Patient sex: M
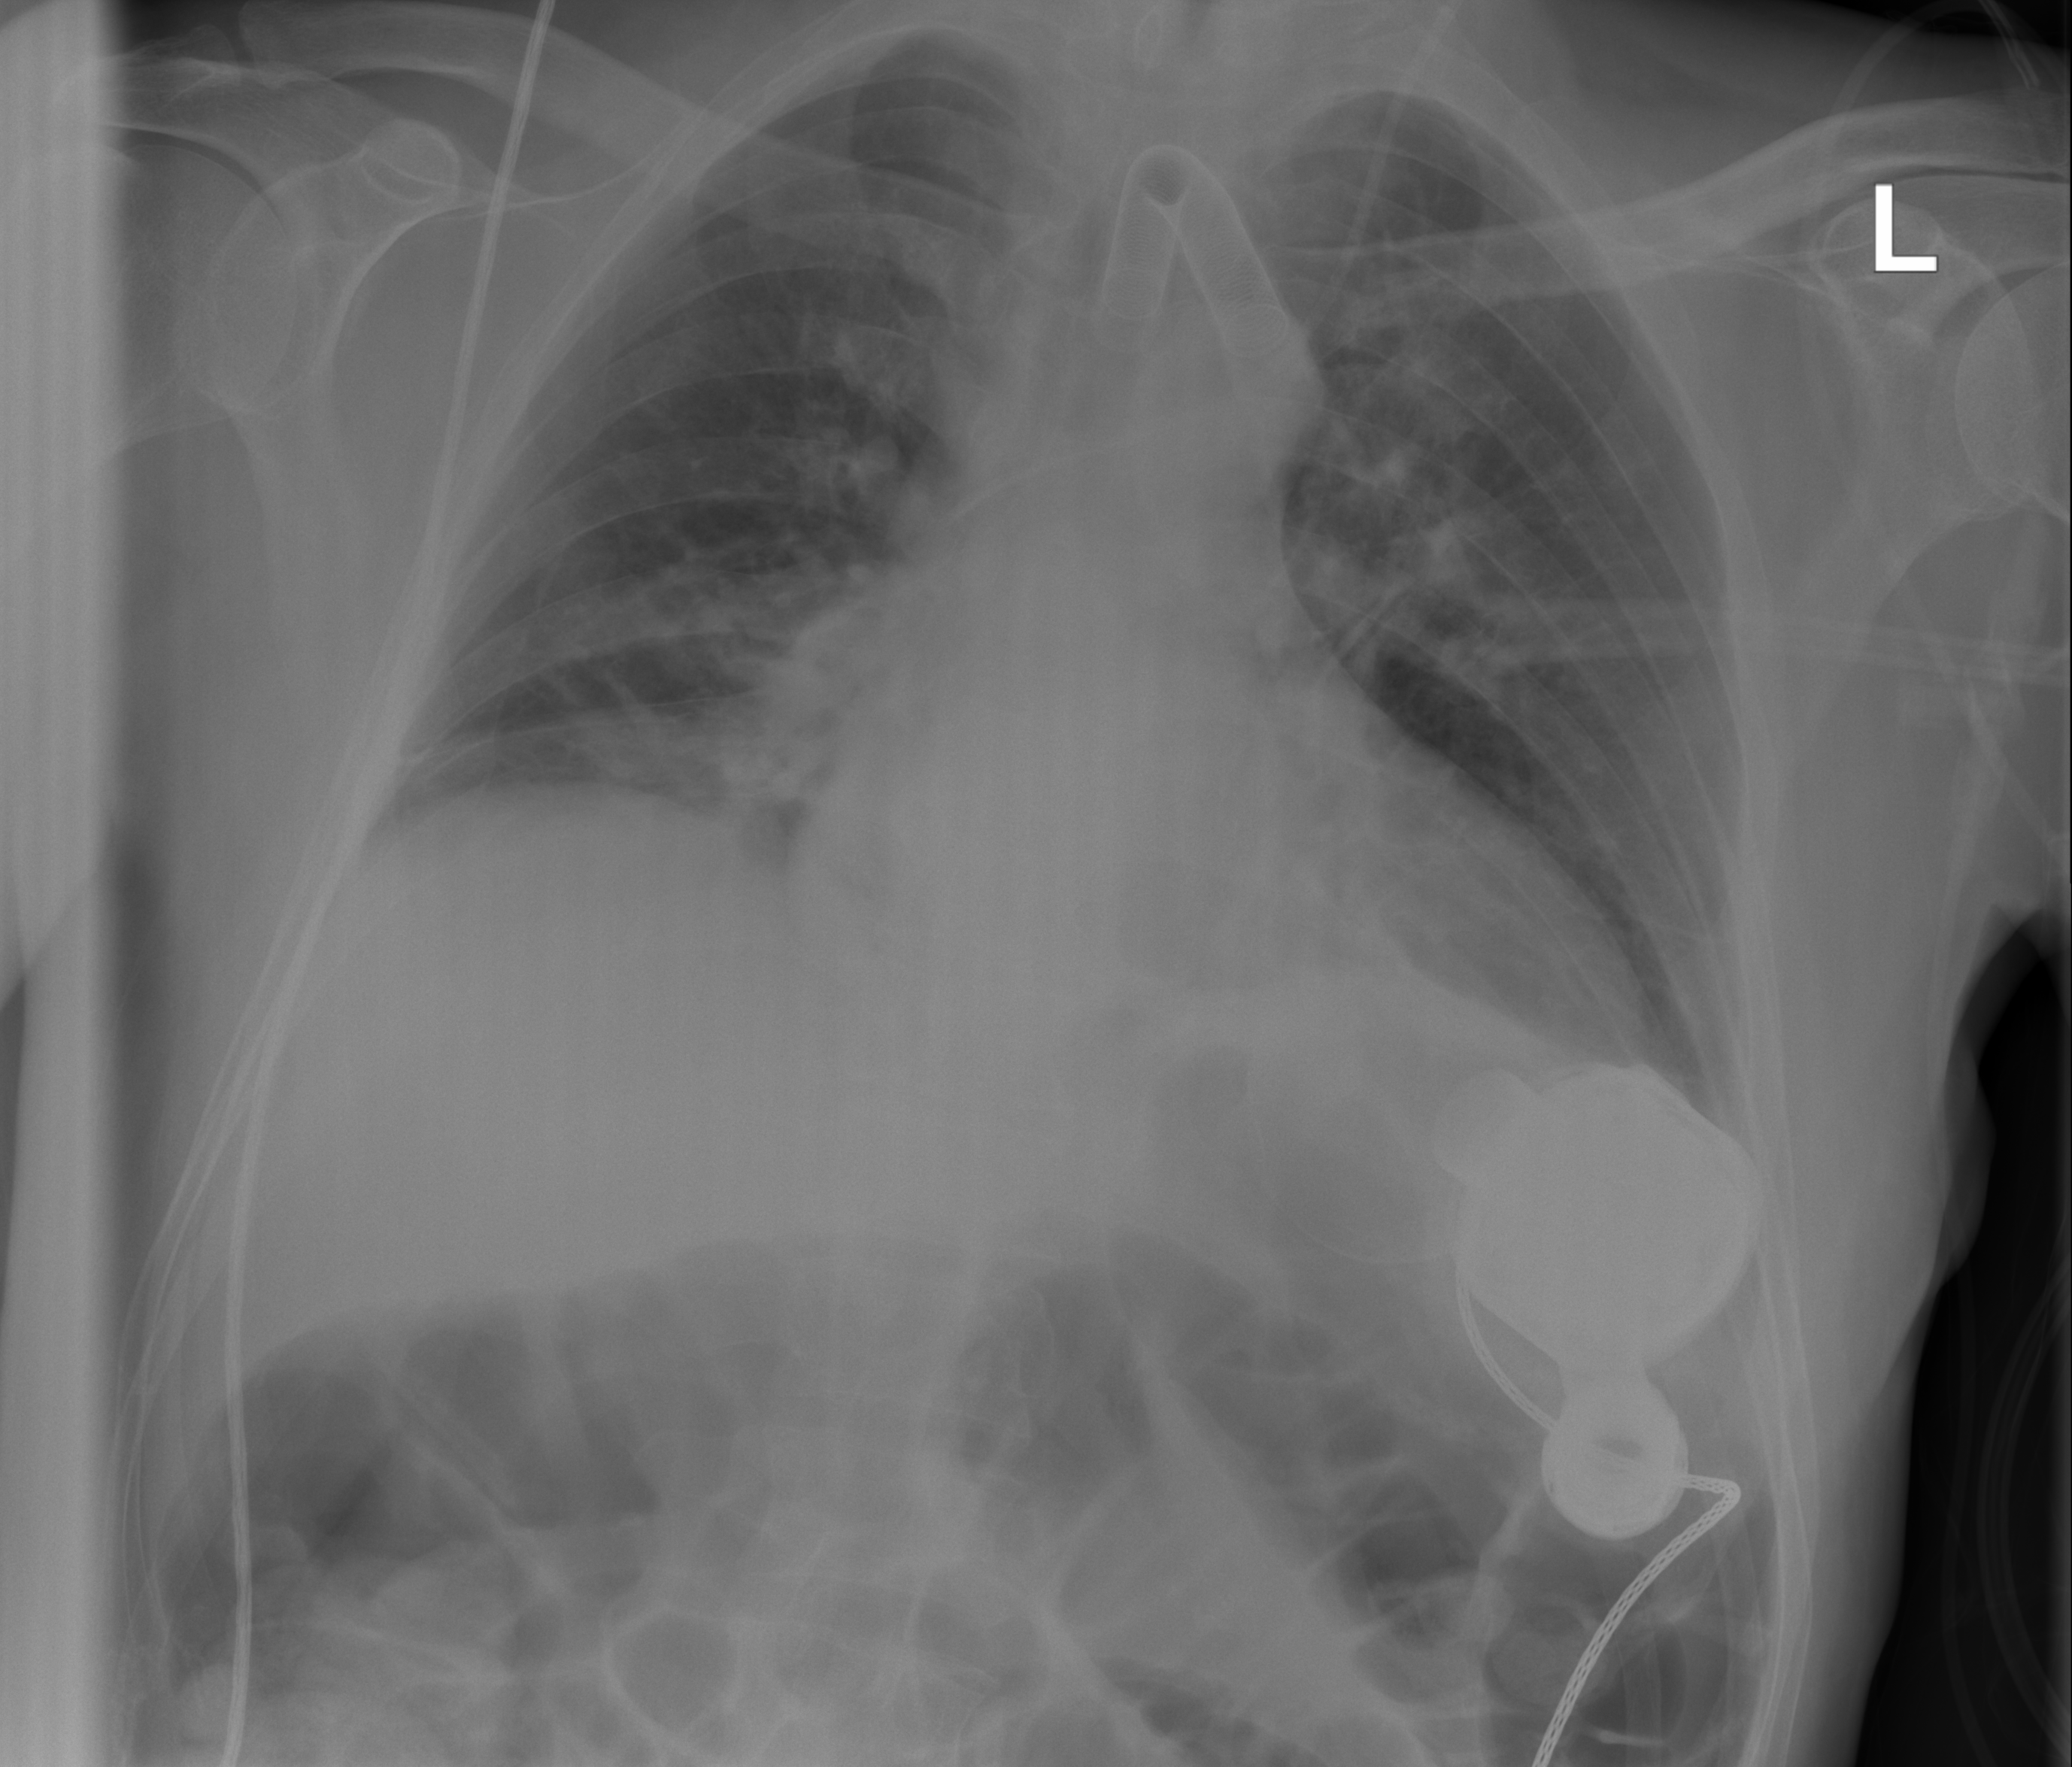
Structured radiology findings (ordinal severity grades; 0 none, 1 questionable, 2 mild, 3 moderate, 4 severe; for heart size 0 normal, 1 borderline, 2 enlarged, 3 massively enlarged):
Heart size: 2
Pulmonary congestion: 2
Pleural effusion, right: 0
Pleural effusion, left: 0
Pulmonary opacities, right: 2
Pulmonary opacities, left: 0
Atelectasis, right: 2
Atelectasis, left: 2